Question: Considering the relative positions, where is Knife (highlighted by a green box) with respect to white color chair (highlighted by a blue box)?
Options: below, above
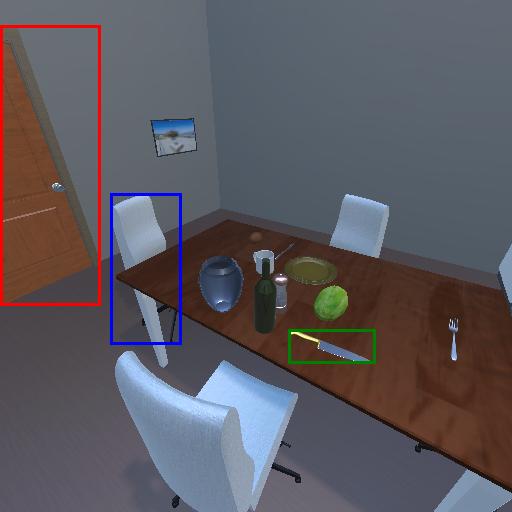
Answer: below